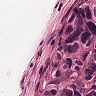
Metastatic tissue present: yes